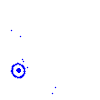
Particle: pion